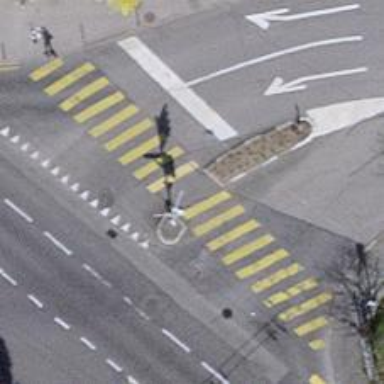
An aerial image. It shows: Crossing with traffic signals and pedestrian island.